Field crop: maize
Growth stage: 2
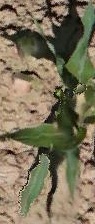
Species: maize